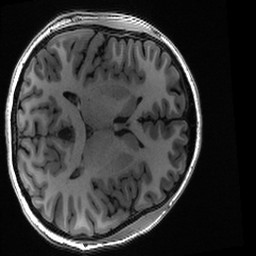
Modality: T1w
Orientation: axial